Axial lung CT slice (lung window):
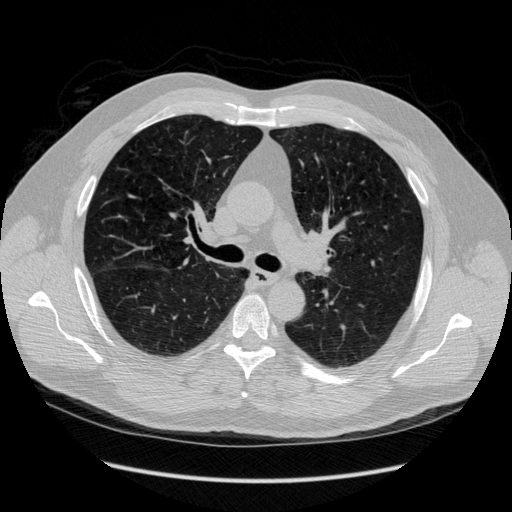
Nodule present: no